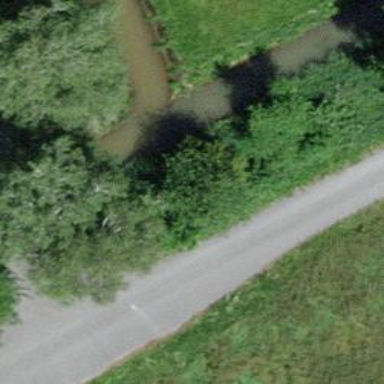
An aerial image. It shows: Drain waterway.